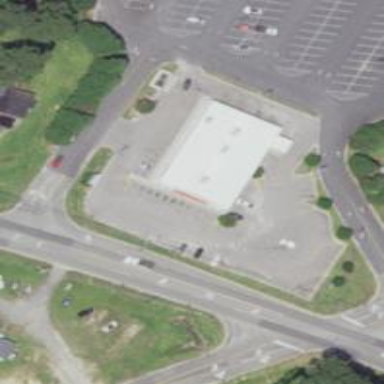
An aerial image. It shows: Pharmacy providing healthcare services.